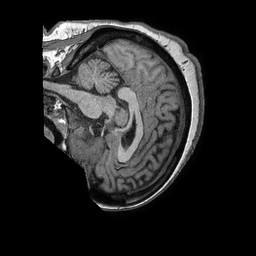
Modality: T1w
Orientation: sagittal
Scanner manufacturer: philips
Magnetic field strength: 1.5 T
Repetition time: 0.007519 s
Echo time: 0.003419 s